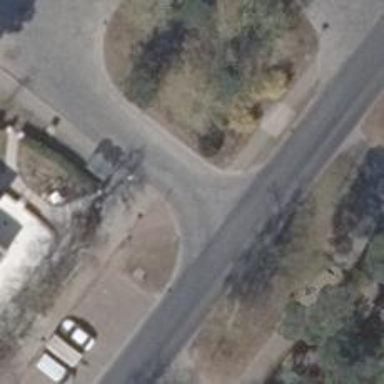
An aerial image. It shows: Road with "give way" sign.